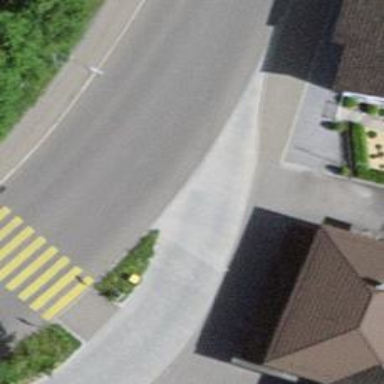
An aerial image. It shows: Bus stop equipped with public transport stop position.